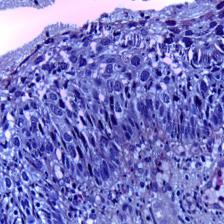
Diagnosis: OSCC